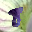
Label: 8